Question: I'm creating an in-house app for iPad running on iOS 8 (not for app store) and one of the requirements is a custom keyboard that replicates the iPad unlock/PIN code entry number pad.
I based my custom number pad on this project: <URL>
In my project I have added a new UIView to the UIViewController so that I can replicate the dots that appear when a 4-digit PIN code is typed as below:

My problem is that I cannot get the targeting of the numbers correct when I tap them. My goal is that when I tap the numbers 0 to 9 that the first tap will put that number into the first text box and the second into the second etc. But I cannot get the taps on the number pad to register in any of the 4 available UITextFields.
[EDIT]
Here is that part of the code so far:
'''
#pragma mark - KEYPAD IBACTIONS
// A number (0-9) was just pressed on the number pad
// Note that this would work just as well with letters or any other character and is not limited to numbers.
- (IBAction)numberpadNumberPressed:(UIButton *)sender {
if (self.targetTextInput) {
NSString *numberPressed = sender.titleLabel.text;
if ([numberPressed length] > 0) {
UITextRange *selectedTextRange = self.targetTextInput.selectedTextRange;
if (selectedTextRange) {
[self textInput:self.targetTextInput replaceTextAtTextRange:selectedTextRange withString:numberPressed];
}
}
}
}
// The delete button was just pressed on the number pad
- (IBAction)numberpadDeletePressed:(UIButton *)sender {
if (self.targetTextInput) {
UITextRange *selectedTextRange = self.targetTextInput.selectedTextRange;
if (selectedTextRange) {
// Calculate the selected text to delete
UITextPosition *startPosition = [self.targetTextInput positionFromPosition:selectedTextRange.start offset:-1];
if (!startPosition) {
return;
}
UITextPosition *endPosition = selectedTextRange.end;
if (!endPosition) {
return;
}
UITextRange *rangeToDelete = [self.targetTextInput textRangeFromPosition:startPosition
toPosition:endPosition];
[self textInput:self.targetTextInput replaceTextAtTextRange:rangeToDelete withString:@""];
}
}
}
// The clear button was just pressed on the number pad
- (IBAction)numberpadClearPressed:(UIButton *)sender {
if (self.targetTextInput) {
UITextRange *allTextRange = [self.targetTextInput textRangeFromPosition:self.targetTextInput.beginningOfDocument
toPosition:self.targetTextInput.endOfDocument];
[self textInput:self.targetTextInput replaceTextAtTextRange:allTextRange withString:@""];
}
}
// The done button was just pressed on the number pad
- (IBAction)numberpadDonePressed:(UIButton *)sender {
if (self.targetTextInput) {
[self.targetTextInput resignFirstResponder];
}
}
- (BOOL)textFieldShouldEndEditing:(UITextField *)textField
{
return YES;
}
- (BOOL)textViewShouldEndEditing:(UITextView *)textView
{
return YES;
}
// Replace the text of the textInput in textRange with string if the delegate approves
- (void)textInput:(id <UITextInput>)textInput replaceTextAtTextRange:(UITextRange *)textRange withString:(NSString *)string {
if (textInput) {
if (textRange) {
// Calculate the NSRange for the textInput text in the UITextRange textRange:
int startPos = [textInput offsetFromPosition:textInput.beginningOfDocument
toPosition:textRange.start];
int length = [textInput offsetFromPosition:textRange.start
toPosition:textRange.end];
NSRange selectedRange = NSMakeRange(startPos, length);
if ([self textInput:textInput shouldChangeCharactersInRange:selectedRange withString:string]) {
// Make the replacement:
[textInput replaceRange:textRange withText:string];
}
}
}
}
- (BOOL)textField:(UITextField *)textField shouldChangeCharactersInRange:(NSRange)range replacementString:(NSString *)string {
NSString *passcode = [textField text];
passcode = [passcode stringByReplacingCharactersInRange:range withString:string];
switch ([passcode length]) {
case 0:
self.txtBulletField0.text = nil;
self.txtBulletField1.text = nil;
self.txtBulletField2.text = nil;
self.txtBulletField3.text = nil;
break;
case 1:
self.txtBulletField0.text = @"*";
self.txtBulletField1.text = nil;
self.txtBulletField2.text = nil;
self.txtBulletField3.text = nil;
break;
case 2:
self.txtBulletField0.text = @"*";
self.txtBulletField1.text = @"*";
self.txtBulletField2.text = nil;
self.txtBulletField3.text = nil;
break;
case 3:
self.txtBulletField0.text = @"*";
self.txtBulletField1.text = @"*";
self.txtBulletField2.text = @"*";
self.txtBulletField3.text = nil;
break;
case 4:
self.txtBulletField0.text = @"*";
self.txtBulletField1.text = @"*";
self.txtBulletField2.text = @"*";
self.txtBulletField3.text = @"*";
// Notify delegate a little later so we have a chance to show the 4th bullet
[self performSelector:@selector(notifyDelegate:) withObject:passcode afterDelay:0];
return NO;
break;
default:
break;
}
'''
In the original project the number pad targeted one UITextField and put all the number taps into there. Now I want to have it automatically move between my 4 UITextFields (one UITextField should only accept 1 character and then move to the next UITextField). The numberpadNumberPressed method does not seem to trigger updating the text fields at all.
[END EDIT]
How would I do this?
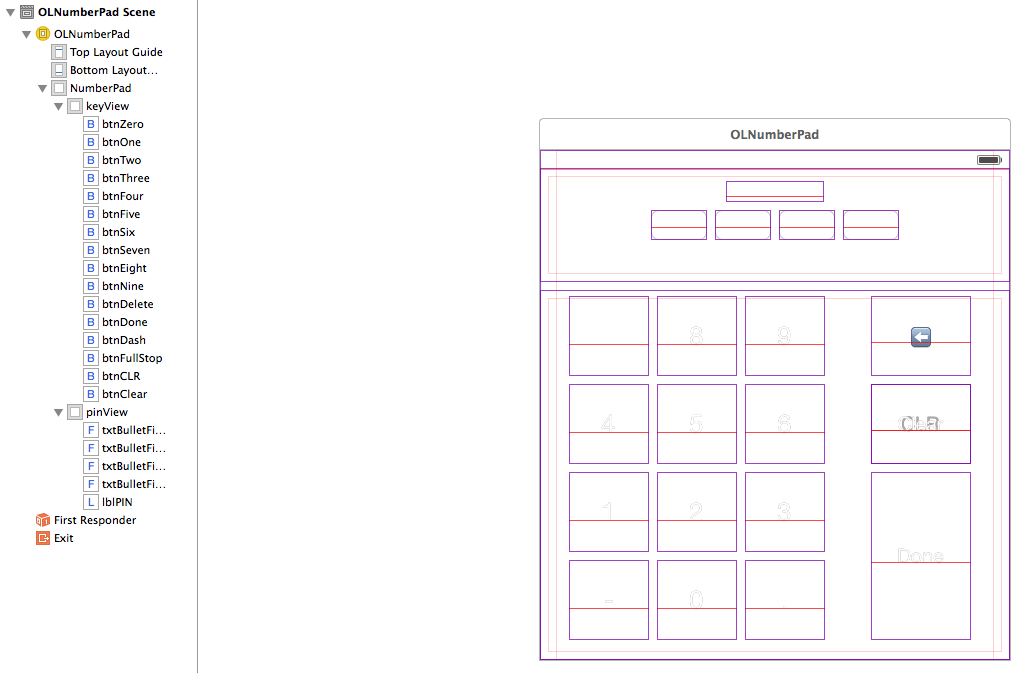
Answer: This could be so simple.
Just keep the numbers that have been tapped in mutable string variable. When a key is pressed, add the next number. If the delete key is pressed delete the last number, if any. That should be easy. E.g.
'''
if (pinString.length < 4) {
[pinString appendString:sender.titleLabel.text]
}
'''
and
'''
if (pinString.length) {
[pinString deleteCharactersInRange:NSMakeRange(pinString.length-1,1)];
}
'''
You are not editing the numbers in the text fields, so you should use labels instead. In the following, I assume you have given them the tags '101', '102', '103' and '104'.
Then just do something like this:
'''
for (UILabel *label in theFourTextLabels) {
label.text = label.tag - 100 > pinString.length ? "" : "*";
}
'''